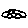
Label: car